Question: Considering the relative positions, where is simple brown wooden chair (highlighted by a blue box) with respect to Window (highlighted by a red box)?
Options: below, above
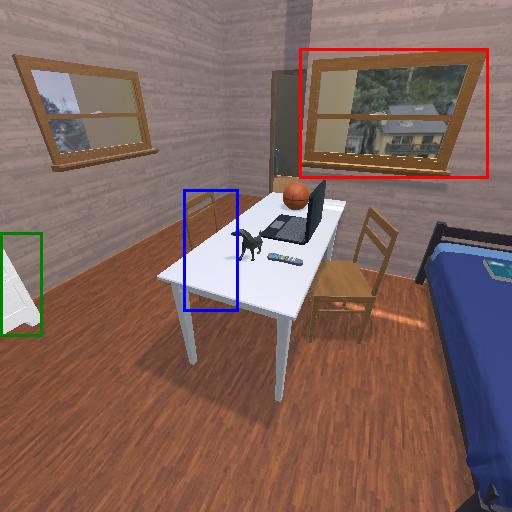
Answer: below